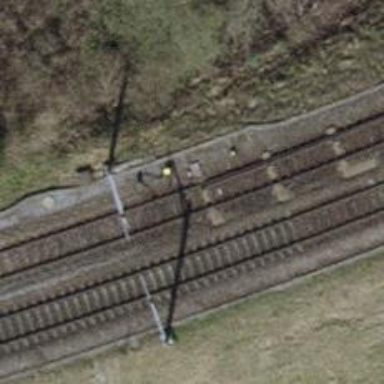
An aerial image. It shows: Railway switch.